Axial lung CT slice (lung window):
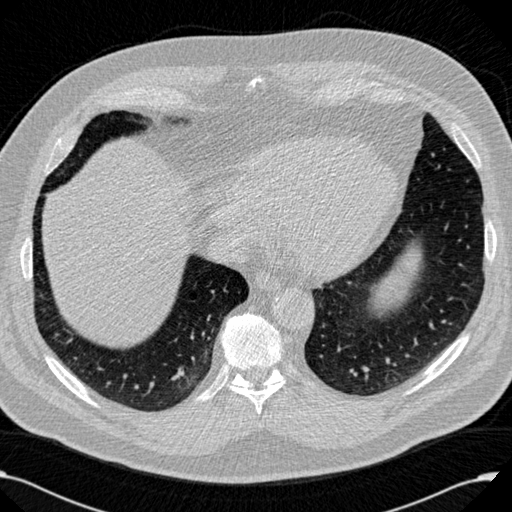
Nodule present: no